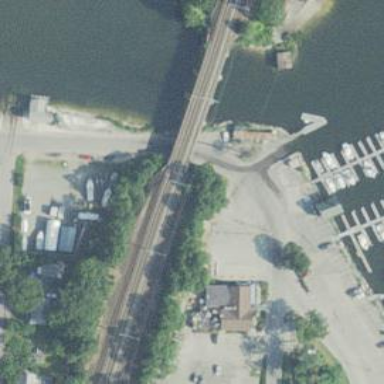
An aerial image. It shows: Bridge with electrified railway tracks featuring contact line.